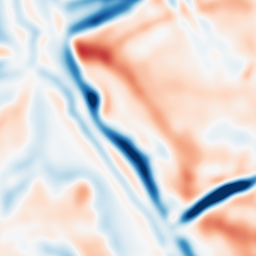
Category: multiscale
Decomposition family: dog
Decomposition parameters: sigma_low: 5
sigma_high: 5
Upsampling method: edge_directed
Upsampling parameters: scale: 2
Upsampling scale: 2